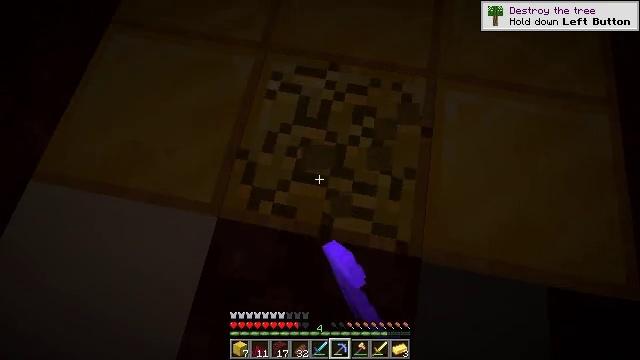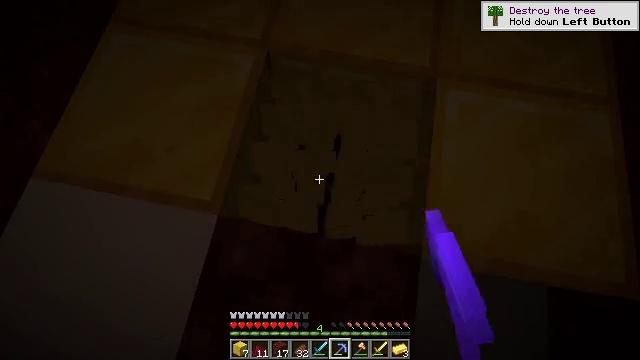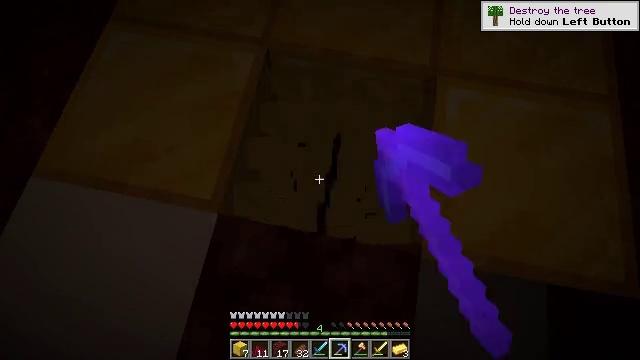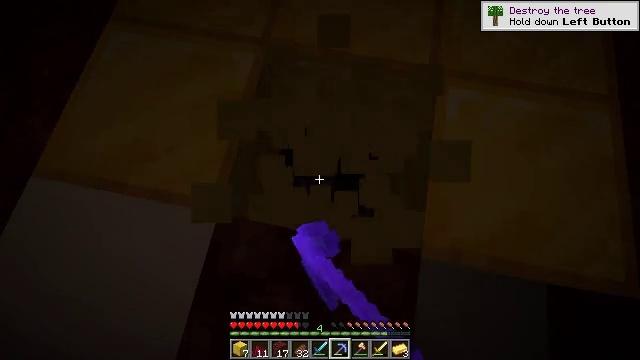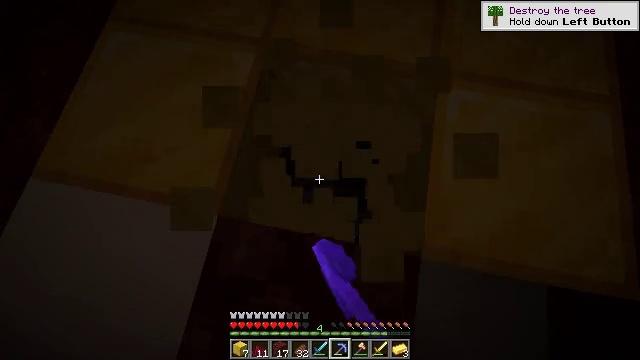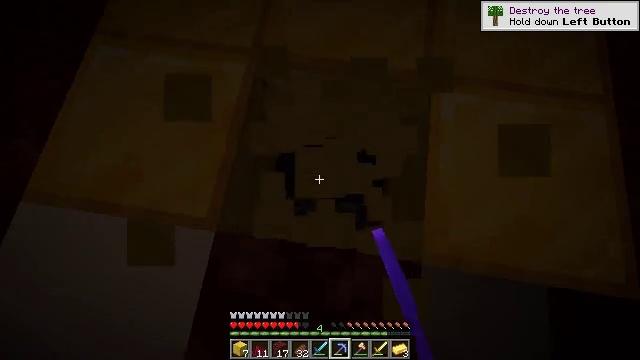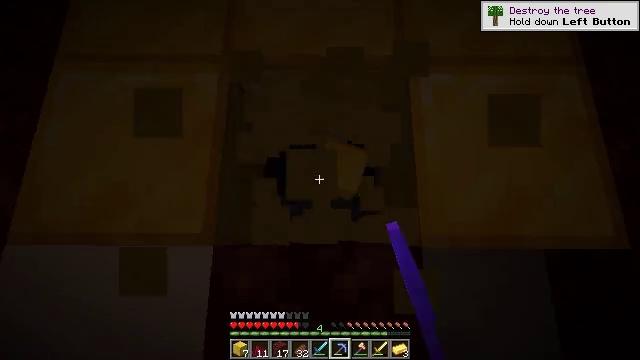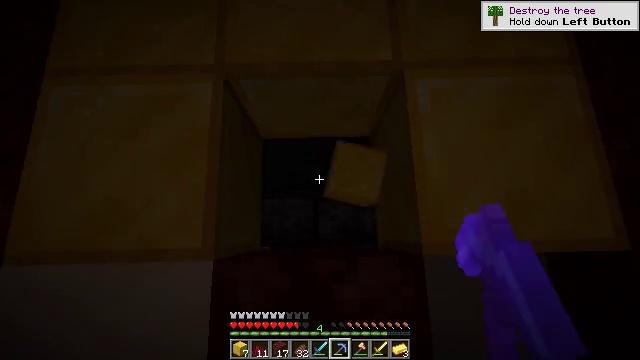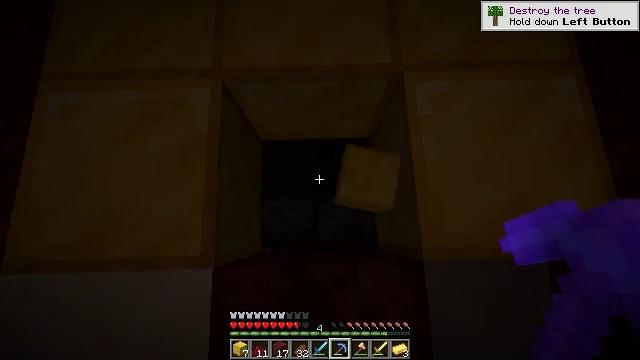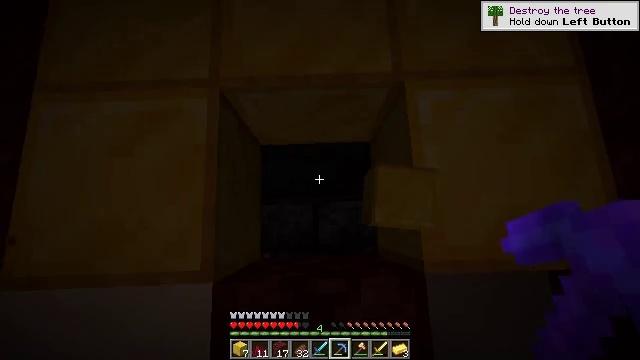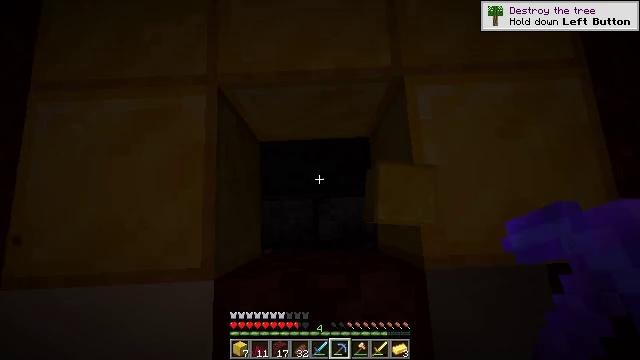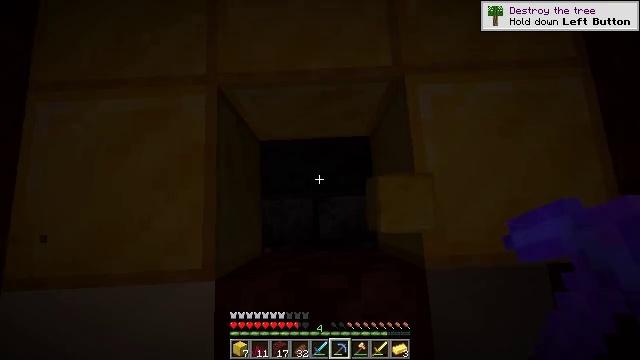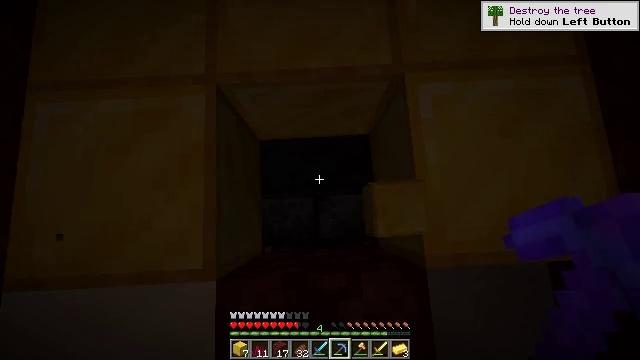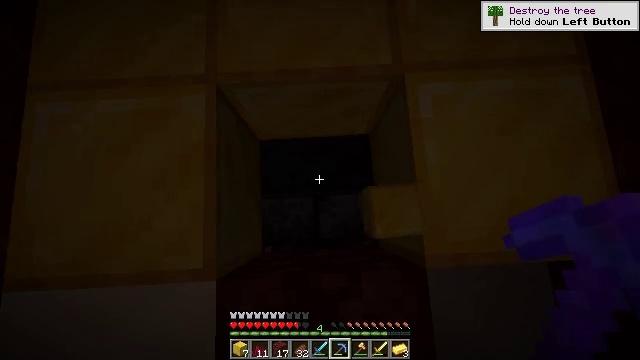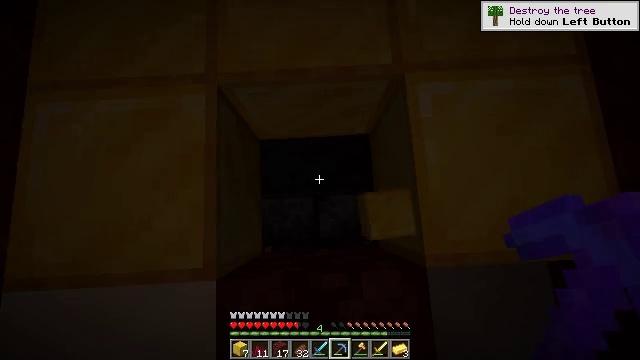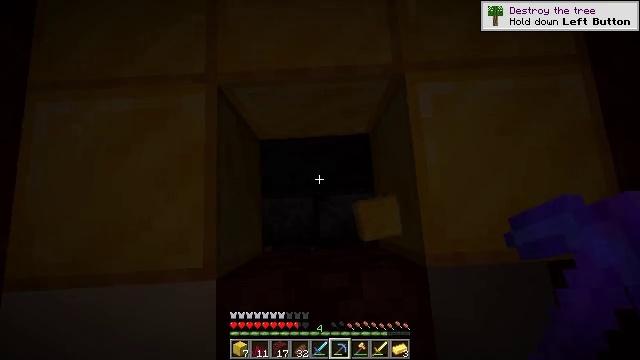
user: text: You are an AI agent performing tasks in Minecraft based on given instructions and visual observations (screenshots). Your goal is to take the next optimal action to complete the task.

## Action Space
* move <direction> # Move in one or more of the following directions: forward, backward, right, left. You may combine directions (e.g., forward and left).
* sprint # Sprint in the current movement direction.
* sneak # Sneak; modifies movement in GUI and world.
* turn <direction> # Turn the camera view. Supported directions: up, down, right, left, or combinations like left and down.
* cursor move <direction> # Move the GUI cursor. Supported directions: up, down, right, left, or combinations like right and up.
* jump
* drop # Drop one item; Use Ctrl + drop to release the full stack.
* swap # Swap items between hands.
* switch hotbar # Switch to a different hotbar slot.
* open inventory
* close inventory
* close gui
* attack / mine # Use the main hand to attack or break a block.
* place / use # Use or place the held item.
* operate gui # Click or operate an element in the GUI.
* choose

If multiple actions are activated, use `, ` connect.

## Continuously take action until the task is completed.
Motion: motion action
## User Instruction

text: Collect the gold block from a structure.
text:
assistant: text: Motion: sneak, attack / mine
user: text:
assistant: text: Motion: sneak, attack / mine
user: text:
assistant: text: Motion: sneak, attack / mine
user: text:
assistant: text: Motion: move forward, sneak, attack / mine
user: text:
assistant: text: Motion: move forward, sneak, turn right
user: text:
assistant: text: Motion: move forward, sneak, turn right and down
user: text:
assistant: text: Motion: move forward, sneak, turn right
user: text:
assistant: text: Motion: move forward, sneak
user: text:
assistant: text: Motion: sneak, turn down
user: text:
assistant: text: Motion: sneak, turn down
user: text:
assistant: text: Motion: sneak
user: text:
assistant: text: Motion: sneak
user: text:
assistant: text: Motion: sneak
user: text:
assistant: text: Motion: sneak
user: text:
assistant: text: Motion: sneak
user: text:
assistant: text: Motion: sneak
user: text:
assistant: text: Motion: sneak
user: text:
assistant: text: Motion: sneak
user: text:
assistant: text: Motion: sneak
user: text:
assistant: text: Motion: sneak
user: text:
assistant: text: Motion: sneak
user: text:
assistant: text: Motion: sneak
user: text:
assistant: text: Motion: sneak
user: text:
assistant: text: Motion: sneak
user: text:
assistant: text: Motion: sneak
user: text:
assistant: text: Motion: sneak
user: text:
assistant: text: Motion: sneak
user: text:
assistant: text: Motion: sneak
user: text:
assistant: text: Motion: sneak, turn up
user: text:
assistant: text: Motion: sneak, turn left and up